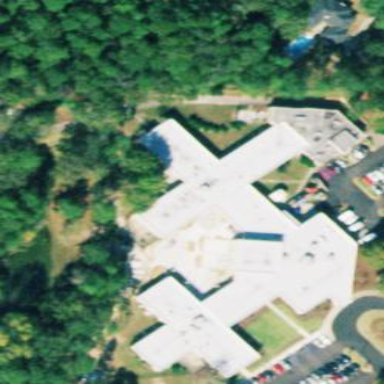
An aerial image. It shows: Hospital building.